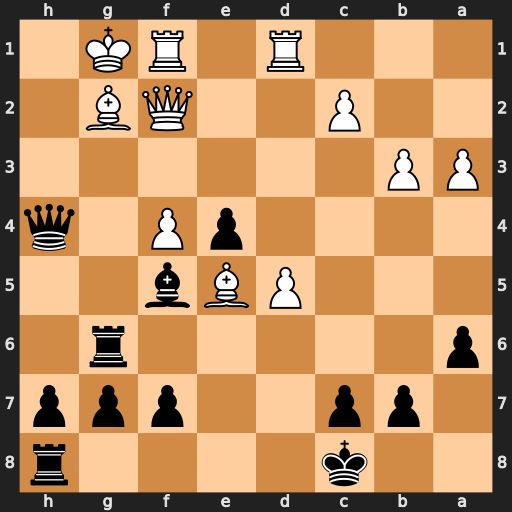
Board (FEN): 2k4r/1pp2ppp/p5r1/3PBb2/4pP1q/PP6/2P2QB1/3R1RK1
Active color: b
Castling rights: -
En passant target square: -
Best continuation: Rg3 Qc5 Rxg2+ Kxg2 Bh3+ Kh2 Bxf1+ Kg1 Qg4+ Kxf1 Qxd1+